Field crop: maize
Growth stage: 2
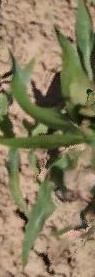
Species: maize